Field crop: maize
Growth stage: 2
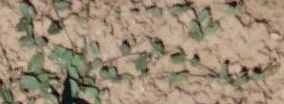
Species: convolvulus